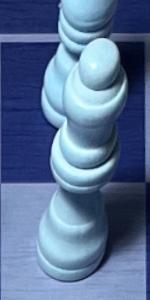
Label: Queen_White